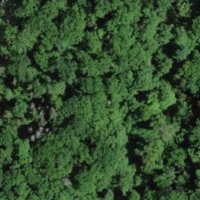
EUNIS habitat code: 41
Species observed at this site:
Petasites albus